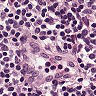
Metastatic tissue present: no